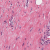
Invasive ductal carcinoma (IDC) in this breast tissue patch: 0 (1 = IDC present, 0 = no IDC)